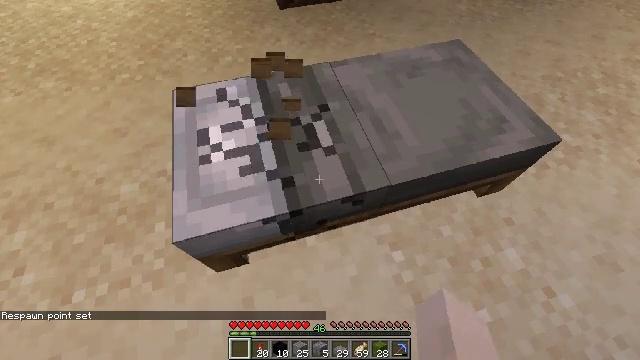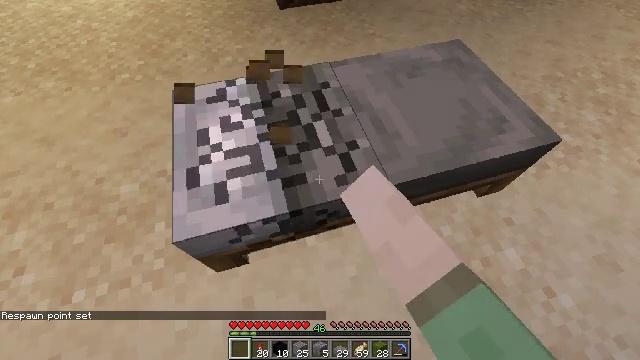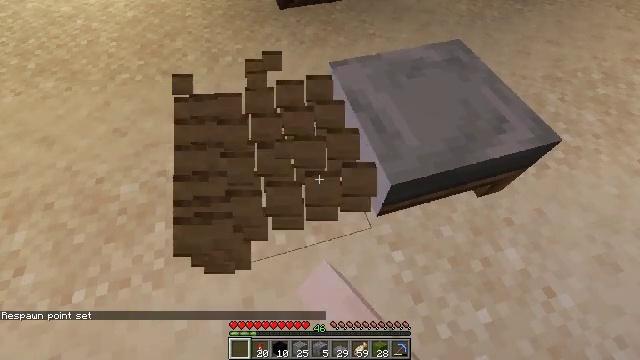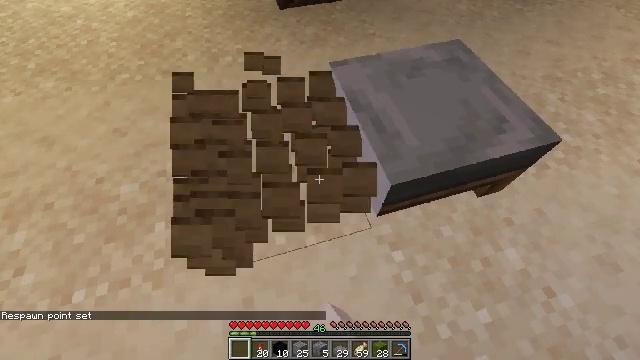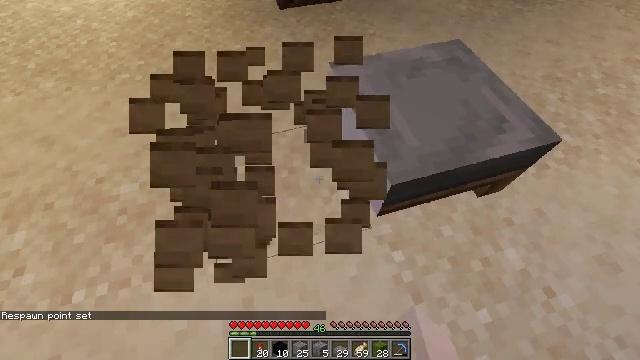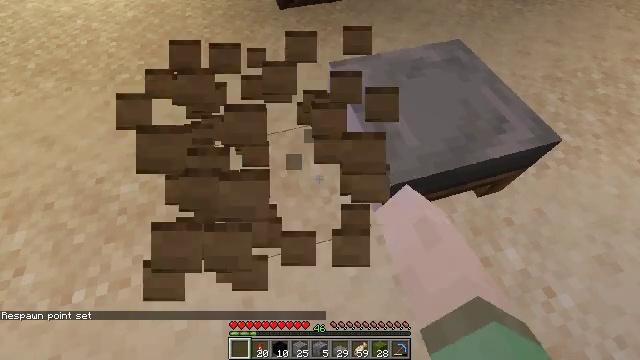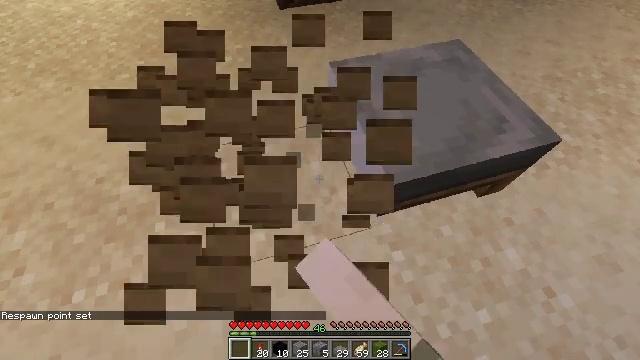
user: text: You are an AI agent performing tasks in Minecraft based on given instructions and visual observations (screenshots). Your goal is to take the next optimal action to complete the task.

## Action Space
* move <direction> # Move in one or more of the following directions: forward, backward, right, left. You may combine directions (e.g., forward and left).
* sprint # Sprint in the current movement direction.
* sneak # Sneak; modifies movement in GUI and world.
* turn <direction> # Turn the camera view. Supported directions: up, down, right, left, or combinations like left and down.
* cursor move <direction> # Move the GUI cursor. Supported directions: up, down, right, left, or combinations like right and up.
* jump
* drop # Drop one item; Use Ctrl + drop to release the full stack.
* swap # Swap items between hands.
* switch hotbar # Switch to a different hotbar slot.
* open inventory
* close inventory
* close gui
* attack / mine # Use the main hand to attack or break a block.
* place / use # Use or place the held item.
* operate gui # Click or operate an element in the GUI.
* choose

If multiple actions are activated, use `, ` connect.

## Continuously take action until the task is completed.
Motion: motion action
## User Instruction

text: Collect the light gray bed.
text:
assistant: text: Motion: attack / mine
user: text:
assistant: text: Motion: attack / mine
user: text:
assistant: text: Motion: attack / mine
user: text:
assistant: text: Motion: attack / mine
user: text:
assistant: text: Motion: attack / mine
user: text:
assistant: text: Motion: attack / mine
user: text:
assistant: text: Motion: attack / mine